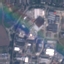
Land use / land cover: Industrial